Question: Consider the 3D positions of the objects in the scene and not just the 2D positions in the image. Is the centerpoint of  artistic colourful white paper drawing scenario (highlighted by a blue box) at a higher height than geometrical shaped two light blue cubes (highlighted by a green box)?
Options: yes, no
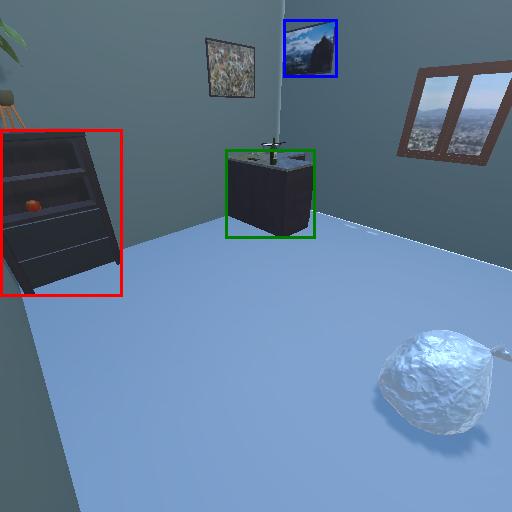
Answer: yes